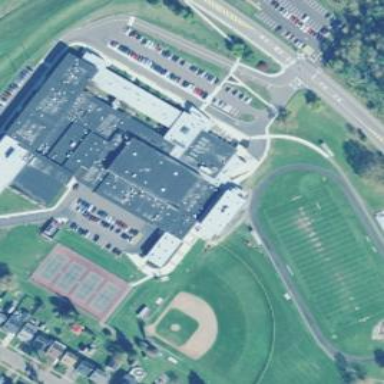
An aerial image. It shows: School building.